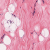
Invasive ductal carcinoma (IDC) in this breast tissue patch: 0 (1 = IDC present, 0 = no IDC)